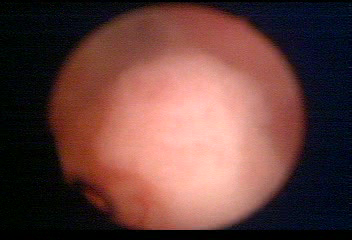
Modality: WLC
Class: Malignant
Subclass: HighGradePapillary
Lesion: L1
Stage: T1
Morphology: Papillary
Bladder cancer association: Yes
Annotated structures: Tumor